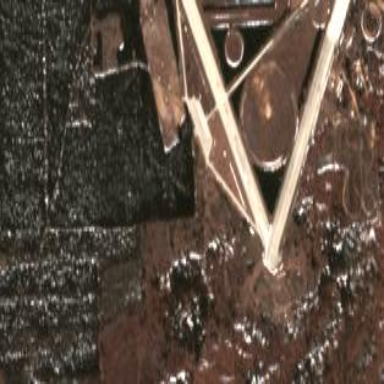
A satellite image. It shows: Concrete runway at the airport.